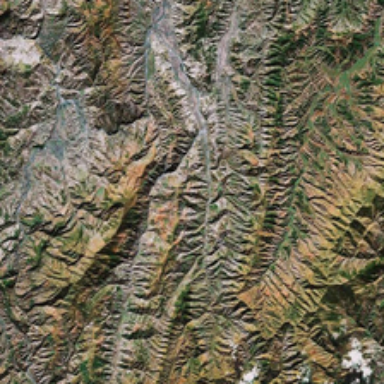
It is a piece of yellow green mountains .